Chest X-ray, AP view. Patient: 51 years old, sex F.
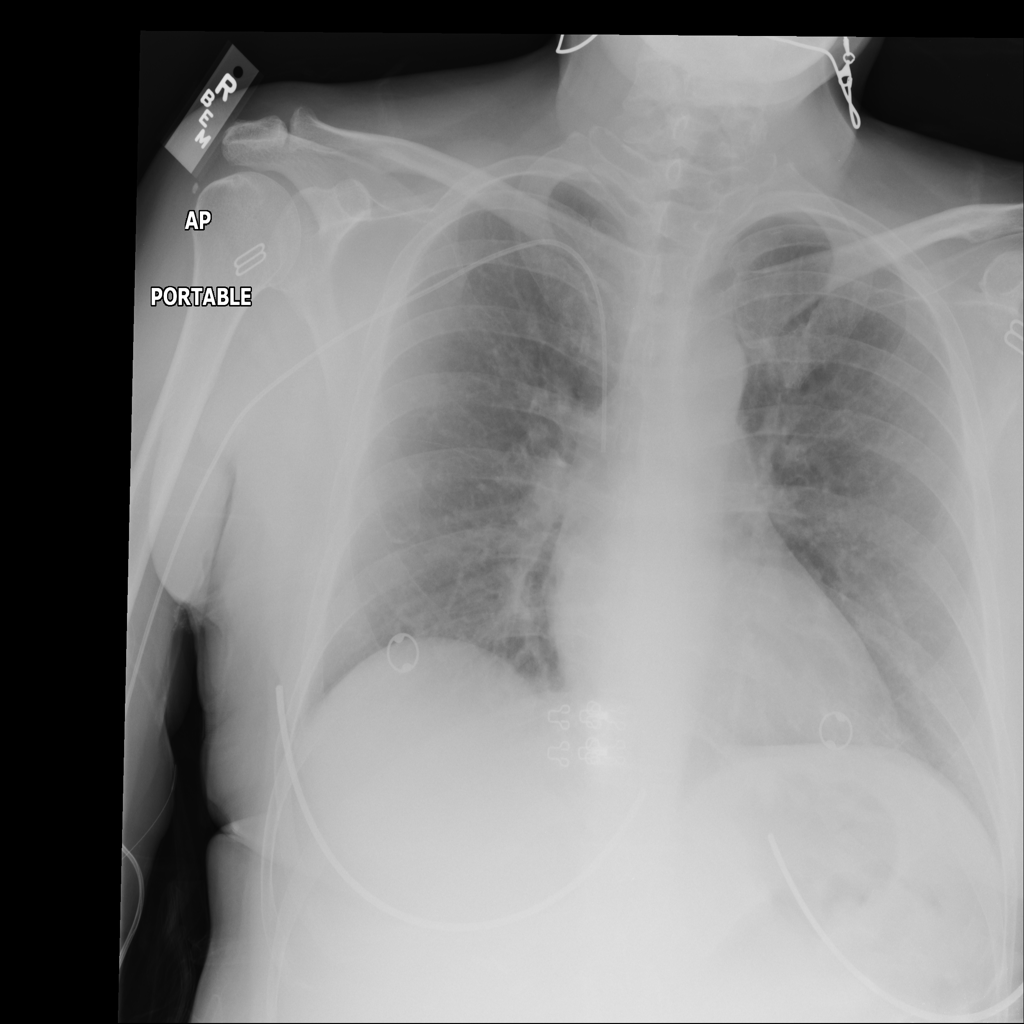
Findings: No Finding